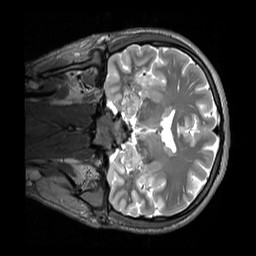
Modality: T2w
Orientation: coronal
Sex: male
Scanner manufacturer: siemens
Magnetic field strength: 3 T
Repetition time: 3.2 s
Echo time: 0.409 s